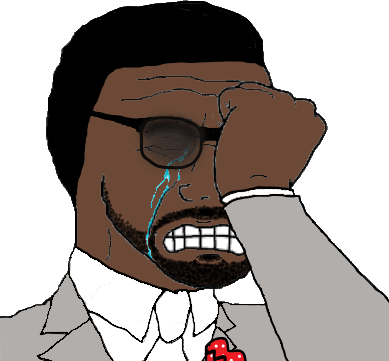
Label: 5_Blackjak